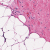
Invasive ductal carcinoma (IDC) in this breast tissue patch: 0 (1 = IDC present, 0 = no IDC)